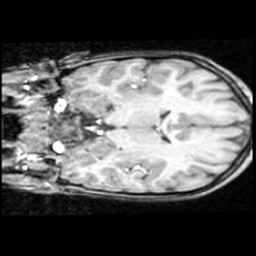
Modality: T1w
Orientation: coronal
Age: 13
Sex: female
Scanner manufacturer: ge
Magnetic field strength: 1.5 T
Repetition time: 0.03333 s
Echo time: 0.008 s